Question: if i got two decision trees on the same amount of nodes, which is considered better?
tree 1:
(F is false an T is True)

meaning the first one is wider but the second one deeper.
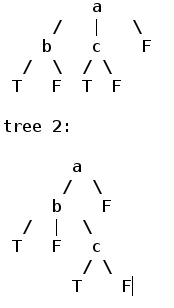
Answer: I know this question is quite old but in case you are still interested in the answer, generally, a shorter, wider tree would be "better." Consider the fact that it will take an additional decision to reach the inner decision node "C".
What you really have to look at is the and at each inner decision node. is the amount of uncertainty or randomness with a particular variable. For example, consider a classifier with two classes, and (true or false in your case). If a particular variable or attribute, say has three training examples of class YES and three training examples of class NO (for a total of six), the entropy would be 1. This is because there is an equal number of both classes for this variable and is the most "mixed up" you can get. Likewise, if had all six training examples of a particular class, say YES, then entropy would be 0 because this particular variable would be pure, thus making it a leaf node in our decision tree.
Entropy may be calculated in the following way:

Now consider . Note that each level of the decision tree, we choose the attribute that presents the best gain for that node. The gain is simply the expected reduction in the entropy achieved by learning the state of the random variable . Gain is also known as Kullback-Leibler divergence. Gain can be calculated in the following way: